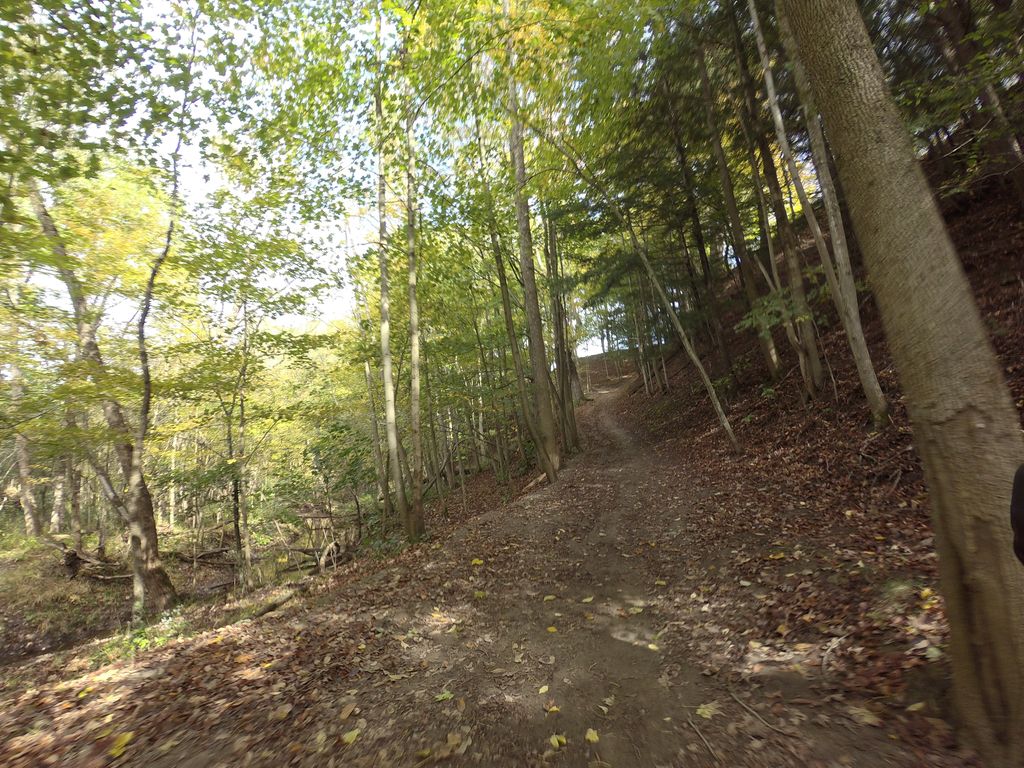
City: hamilton